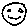
Label: smiley face